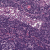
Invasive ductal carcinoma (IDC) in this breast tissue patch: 0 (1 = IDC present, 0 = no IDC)